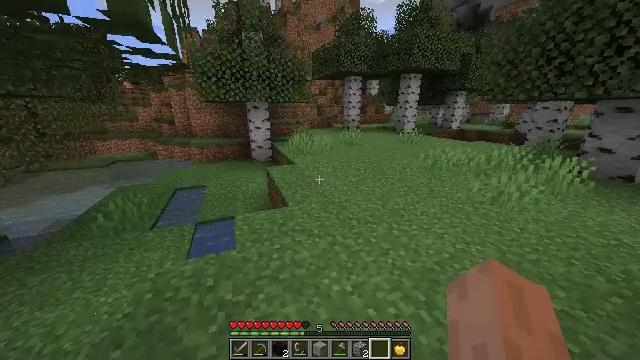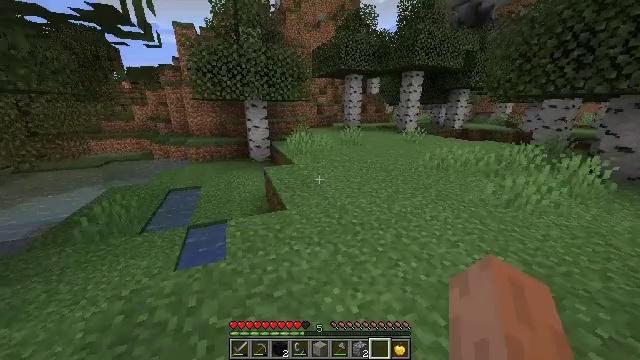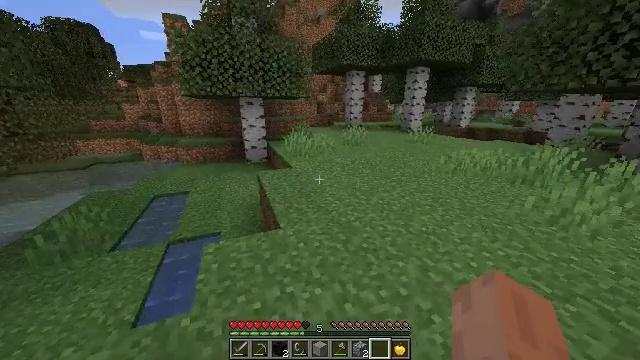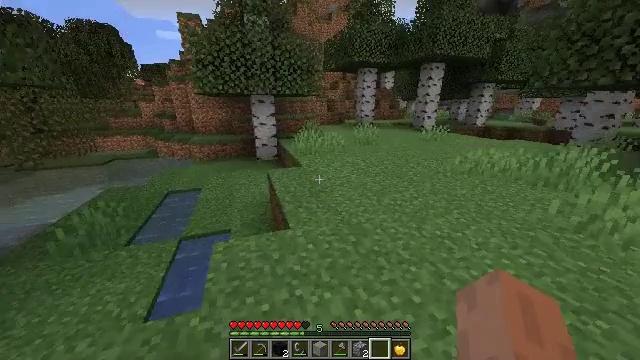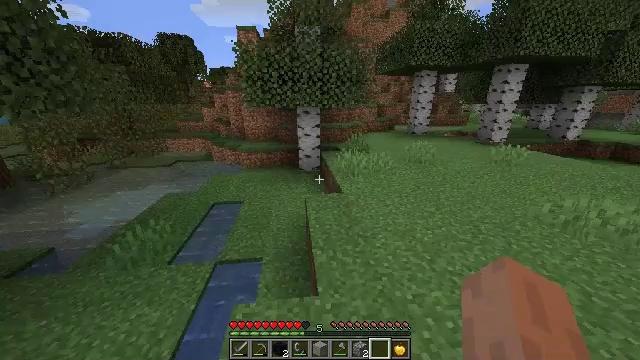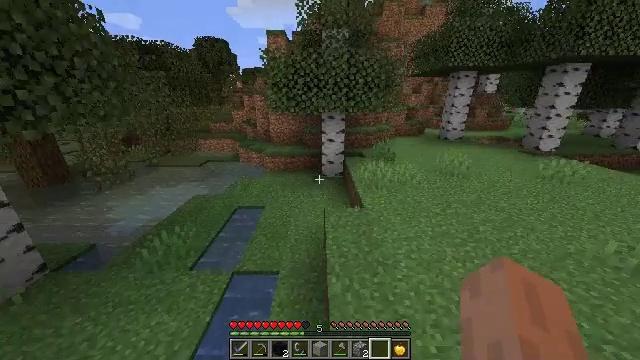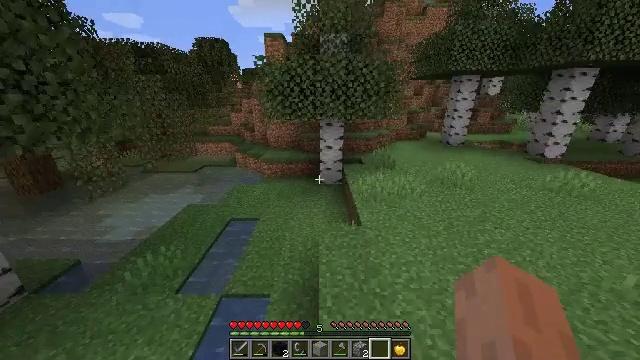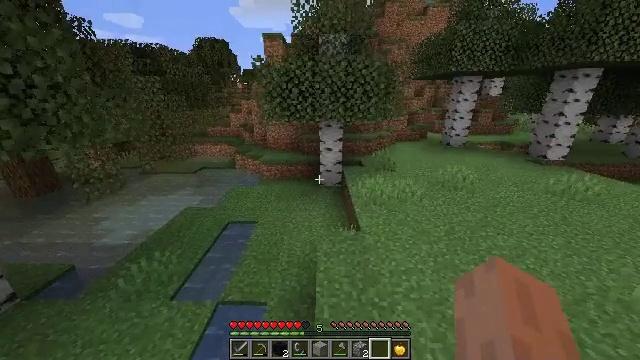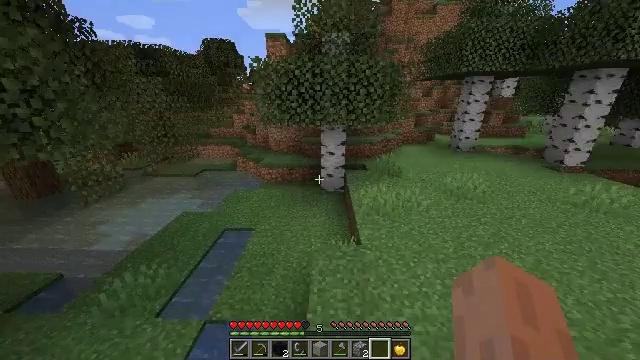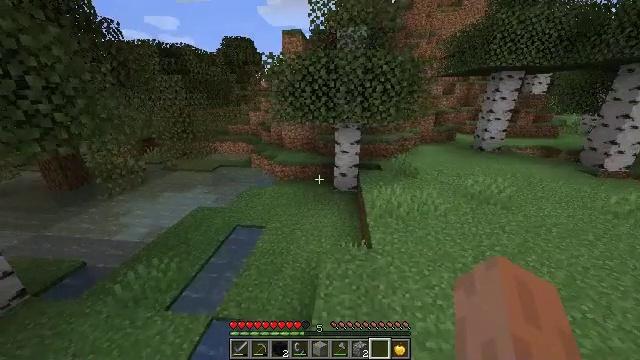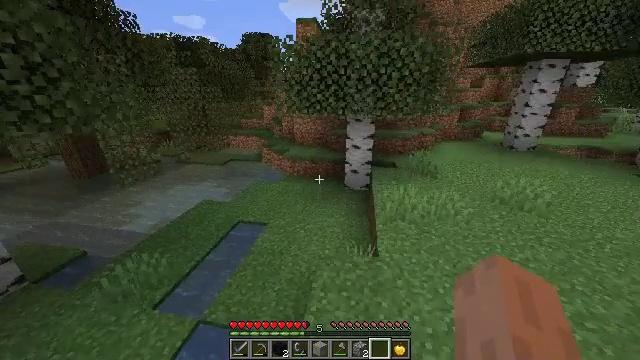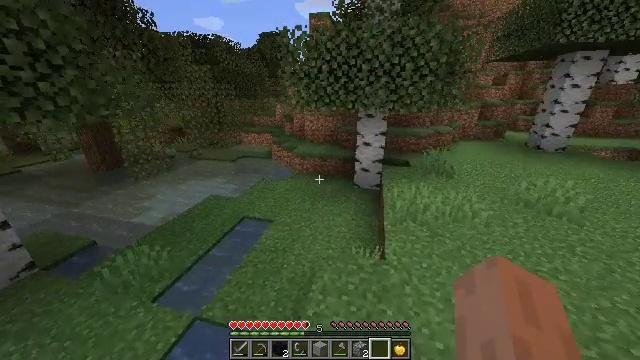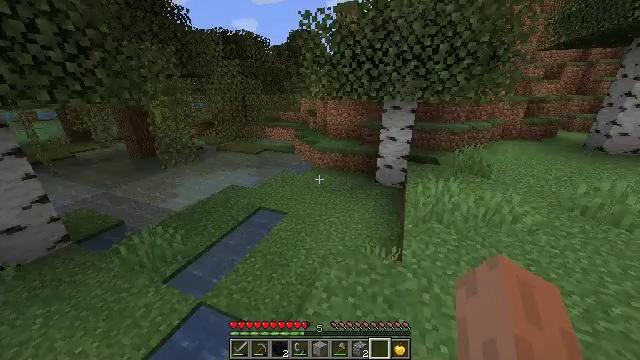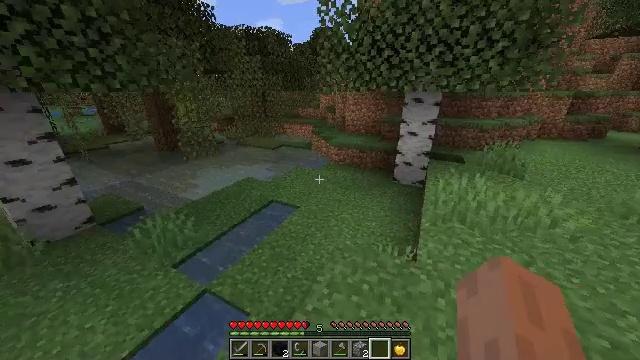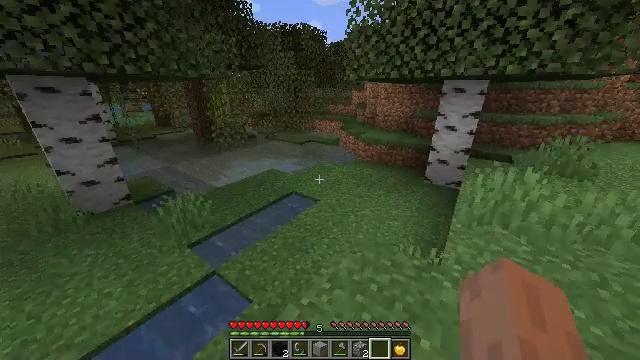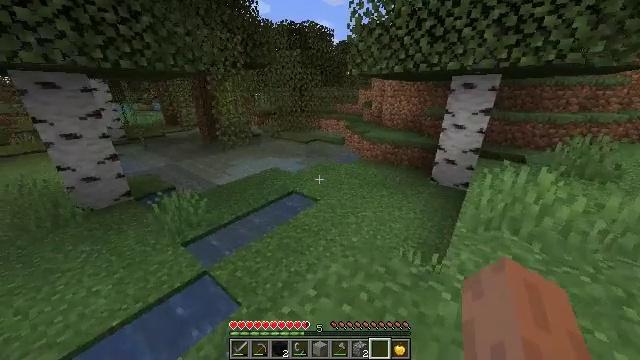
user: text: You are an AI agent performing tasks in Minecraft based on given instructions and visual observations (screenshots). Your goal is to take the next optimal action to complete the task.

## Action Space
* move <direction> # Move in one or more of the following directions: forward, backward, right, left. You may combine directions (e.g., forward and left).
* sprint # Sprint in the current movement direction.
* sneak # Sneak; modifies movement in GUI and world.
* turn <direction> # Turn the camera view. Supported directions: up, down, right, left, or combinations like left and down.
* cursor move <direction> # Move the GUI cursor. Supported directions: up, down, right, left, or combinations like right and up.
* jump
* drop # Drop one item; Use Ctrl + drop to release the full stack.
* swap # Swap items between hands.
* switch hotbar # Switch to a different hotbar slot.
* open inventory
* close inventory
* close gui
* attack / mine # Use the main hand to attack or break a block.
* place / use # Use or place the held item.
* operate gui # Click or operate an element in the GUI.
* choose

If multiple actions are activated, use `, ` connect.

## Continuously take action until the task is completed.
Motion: motion action
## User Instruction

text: Hunt animals.
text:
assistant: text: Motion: move forward, sprint, jump
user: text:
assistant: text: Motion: move forward, sprint
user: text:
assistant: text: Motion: move forward, sprint, turn left, jump
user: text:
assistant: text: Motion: move forward, sprint, turn left, jump
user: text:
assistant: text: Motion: move forward, sprint, turn left, jump
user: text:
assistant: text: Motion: move forward and move right, sprint
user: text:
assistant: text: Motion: move forward and move right, sprint
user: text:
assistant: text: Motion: move forward and move right, sprint, turn left
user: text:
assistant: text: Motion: move forward and move right, sprint, turn left
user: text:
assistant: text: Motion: move forward and move right, sprint, turn left
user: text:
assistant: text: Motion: move forward and move right, sprint, turn left
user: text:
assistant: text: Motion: move forward and move right, sprint, turn left
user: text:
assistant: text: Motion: move forward and move right, sprint, turn left
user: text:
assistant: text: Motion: move forward, sprint, turn left
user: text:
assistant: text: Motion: move forward, sprint, turn left
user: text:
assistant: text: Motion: move forward, sprint
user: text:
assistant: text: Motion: move forward, sprint
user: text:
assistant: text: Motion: move forward, sprint
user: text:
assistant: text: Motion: move forward, sprint
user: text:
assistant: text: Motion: move forward, sprint
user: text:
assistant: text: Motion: move forward, sprint
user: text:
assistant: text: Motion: move forward, sprint
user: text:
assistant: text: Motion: move forward, sprint
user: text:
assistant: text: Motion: move forward, sprint
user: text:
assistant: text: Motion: move forward, sprint
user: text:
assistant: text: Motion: move forward, sprint
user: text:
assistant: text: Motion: move forward, sprint
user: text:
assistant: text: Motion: move forward, sprint, turn left
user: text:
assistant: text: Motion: move forward, sprint, turn left
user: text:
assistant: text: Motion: move forward, sprint